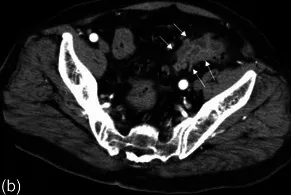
X-ray and computed tomography images of obstructive colitis. (b-d) Computed tomography images. (b) Obstruction owing to diverticulosis of the sigmoid colon.
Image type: radiology (ct)